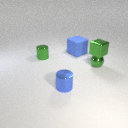
small blue metal cylinder to the left of small green metal sphere